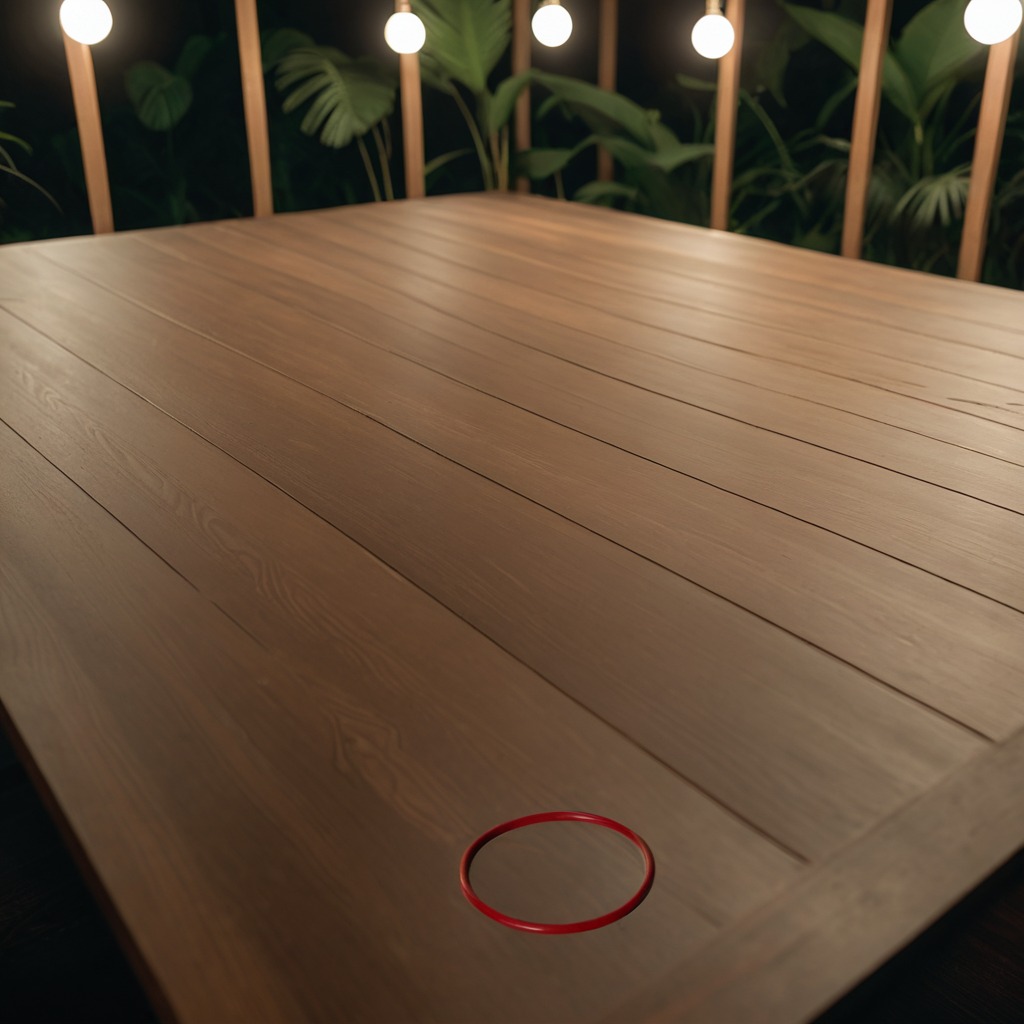
A rubber O-ring is lying on a wooden table inside a jungle field workshop tent at night.